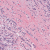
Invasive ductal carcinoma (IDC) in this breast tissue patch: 1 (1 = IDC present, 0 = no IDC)